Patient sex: F
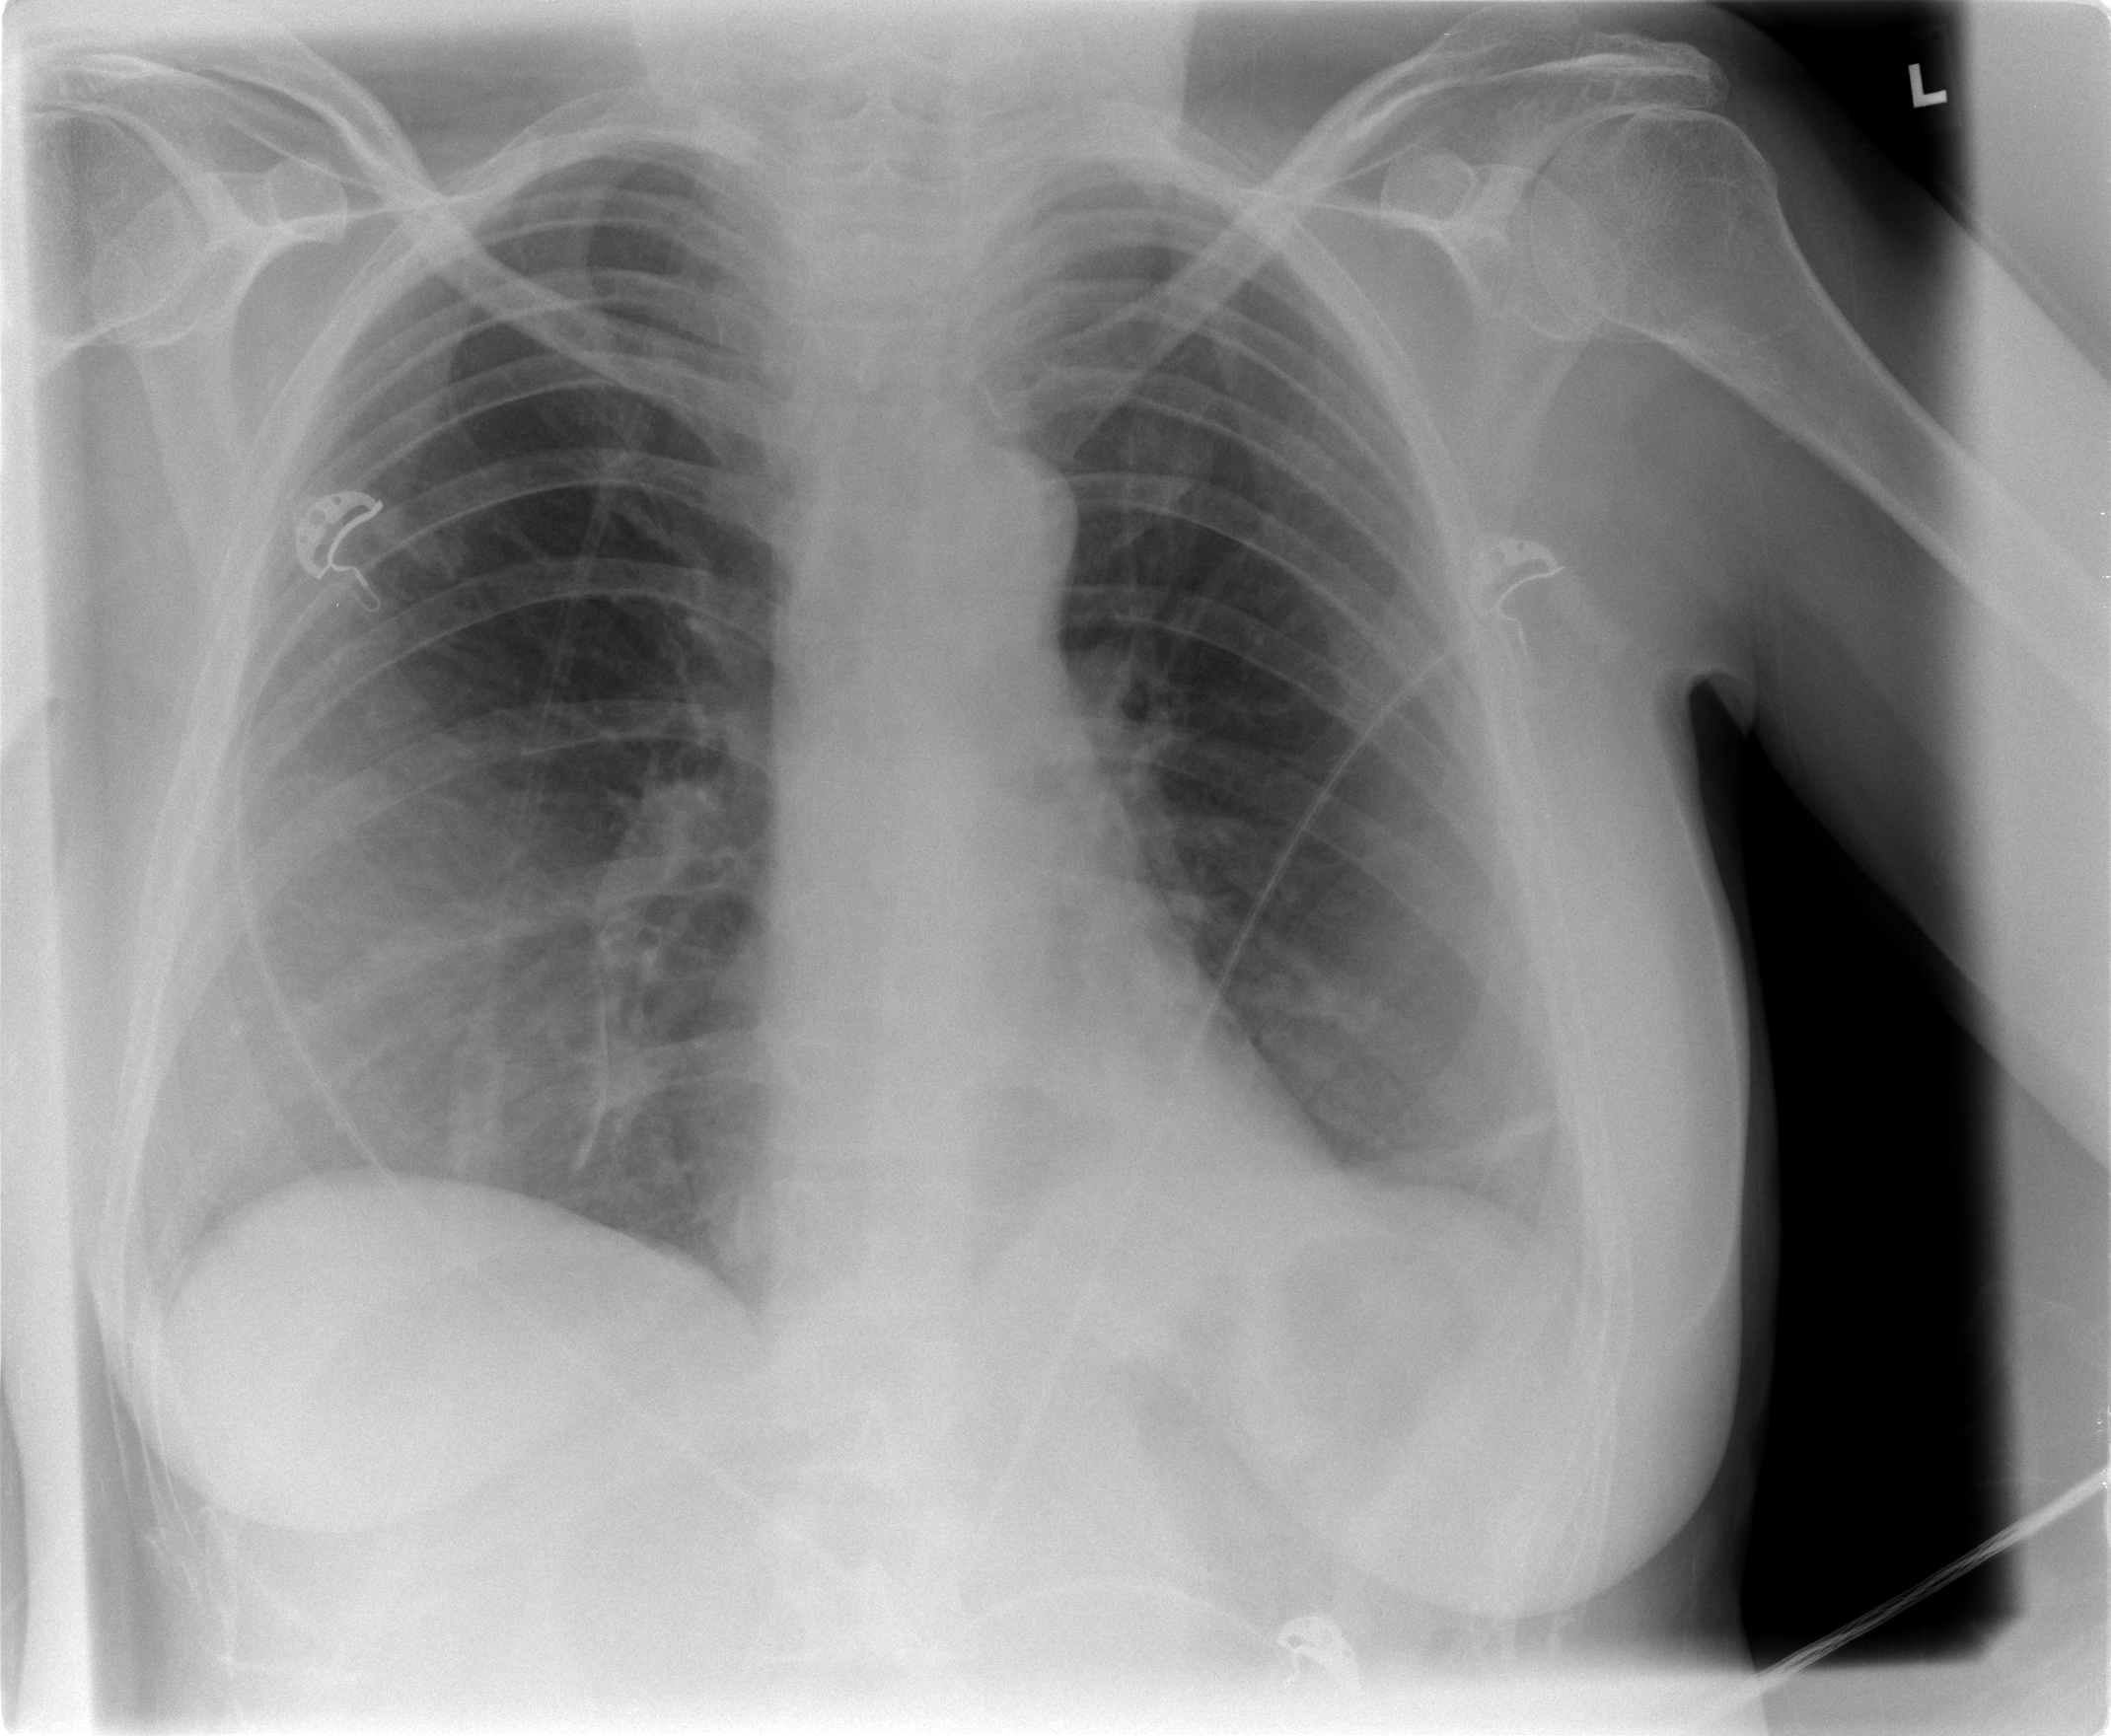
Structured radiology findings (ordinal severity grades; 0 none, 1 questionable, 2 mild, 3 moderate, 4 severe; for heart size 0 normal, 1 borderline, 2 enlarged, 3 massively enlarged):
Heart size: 0
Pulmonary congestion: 0
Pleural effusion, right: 0
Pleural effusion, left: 0
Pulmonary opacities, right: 0
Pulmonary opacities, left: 0
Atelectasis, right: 0
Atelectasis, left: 1